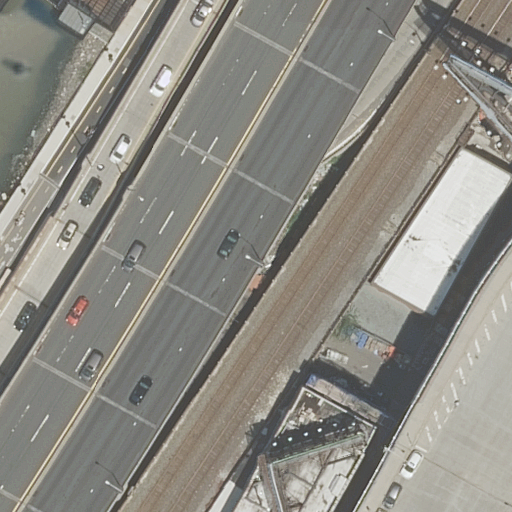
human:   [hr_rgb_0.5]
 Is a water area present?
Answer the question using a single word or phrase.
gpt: yes

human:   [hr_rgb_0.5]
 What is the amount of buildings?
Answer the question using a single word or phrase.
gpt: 2

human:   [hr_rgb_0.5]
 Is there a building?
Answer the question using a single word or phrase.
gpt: yes

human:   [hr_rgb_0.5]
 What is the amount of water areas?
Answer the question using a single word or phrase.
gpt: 1

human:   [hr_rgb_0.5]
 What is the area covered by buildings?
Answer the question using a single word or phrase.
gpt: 471m2

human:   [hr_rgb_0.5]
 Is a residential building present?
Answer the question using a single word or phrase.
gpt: yes

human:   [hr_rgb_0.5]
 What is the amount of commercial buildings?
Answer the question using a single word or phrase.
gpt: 0

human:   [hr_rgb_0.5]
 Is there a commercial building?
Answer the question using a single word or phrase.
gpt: no

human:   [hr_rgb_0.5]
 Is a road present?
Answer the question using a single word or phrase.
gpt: yes

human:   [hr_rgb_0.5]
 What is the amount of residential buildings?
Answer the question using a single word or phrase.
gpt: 2

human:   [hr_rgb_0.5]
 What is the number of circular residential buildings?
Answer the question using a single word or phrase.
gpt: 0

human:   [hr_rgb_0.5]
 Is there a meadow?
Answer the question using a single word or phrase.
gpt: no

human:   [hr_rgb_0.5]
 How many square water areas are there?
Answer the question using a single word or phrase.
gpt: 0

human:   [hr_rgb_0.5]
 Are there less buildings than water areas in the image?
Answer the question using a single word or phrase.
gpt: no

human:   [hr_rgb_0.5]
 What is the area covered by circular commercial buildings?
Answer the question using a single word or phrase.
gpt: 0m2

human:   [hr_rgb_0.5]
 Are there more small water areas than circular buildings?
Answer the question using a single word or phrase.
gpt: no

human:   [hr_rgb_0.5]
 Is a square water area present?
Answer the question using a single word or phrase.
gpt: no

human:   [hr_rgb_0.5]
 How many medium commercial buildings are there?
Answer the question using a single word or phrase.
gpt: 0

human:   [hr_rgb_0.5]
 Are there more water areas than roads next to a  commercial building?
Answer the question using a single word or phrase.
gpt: yes

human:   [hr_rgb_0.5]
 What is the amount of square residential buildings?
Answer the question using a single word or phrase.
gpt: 0

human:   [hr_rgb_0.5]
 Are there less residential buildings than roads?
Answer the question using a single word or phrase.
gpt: yes

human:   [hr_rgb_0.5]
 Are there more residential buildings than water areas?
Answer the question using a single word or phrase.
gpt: yes

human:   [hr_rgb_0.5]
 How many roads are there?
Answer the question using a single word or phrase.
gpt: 10

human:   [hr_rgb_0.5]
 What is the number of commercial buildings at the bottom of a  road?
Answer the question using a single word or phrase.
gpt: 0

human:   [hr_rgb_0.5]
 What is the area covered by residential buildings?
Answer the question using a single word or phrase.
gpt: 471m2

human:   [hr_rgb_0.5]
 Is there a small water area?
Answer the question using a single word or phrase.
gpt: no

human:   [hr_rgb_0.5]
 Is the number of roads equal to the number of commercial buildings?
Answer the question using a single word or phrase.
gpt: no

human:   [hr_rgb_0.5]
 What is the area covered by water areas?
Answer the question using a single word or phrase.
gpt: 431m2

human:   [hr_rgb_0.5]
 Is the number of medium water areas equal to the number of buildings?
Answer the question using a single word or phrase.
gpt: no

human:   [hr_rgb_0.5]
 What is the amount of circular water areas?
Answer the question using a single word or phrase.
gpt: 0

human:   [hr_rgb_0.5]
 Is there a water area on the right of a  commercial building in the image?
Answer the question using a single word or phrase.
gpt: no

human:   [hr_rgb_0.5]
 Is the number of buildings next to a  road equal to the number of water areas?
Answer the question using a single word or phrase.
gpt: no

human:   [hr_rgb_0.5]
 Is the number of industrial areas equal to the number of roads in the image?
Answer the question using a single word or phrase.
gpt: no

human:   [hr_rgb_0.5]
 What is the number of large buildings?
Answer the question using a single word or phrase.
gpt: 0

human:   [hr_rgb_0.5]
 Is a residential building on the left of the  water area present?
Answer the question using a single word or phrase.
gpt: no

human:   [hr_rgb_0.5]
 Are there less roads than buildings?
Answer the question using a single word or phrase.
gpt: no

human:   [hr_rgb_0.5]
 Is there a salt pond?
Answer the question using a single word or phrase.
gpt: no

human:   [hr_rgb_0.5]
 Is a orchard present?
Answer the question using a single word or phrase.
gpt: no

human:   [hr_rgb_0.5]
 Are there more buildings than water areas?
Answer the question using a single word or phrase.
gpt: yes

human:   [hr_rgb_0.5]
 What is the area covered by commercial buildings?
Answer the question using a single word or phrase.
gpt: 0m2

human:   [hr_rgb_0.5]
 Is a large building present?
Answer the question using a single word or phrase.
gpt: no

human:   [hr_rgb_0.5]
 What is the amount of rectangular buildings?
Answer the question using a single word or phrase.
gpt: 2

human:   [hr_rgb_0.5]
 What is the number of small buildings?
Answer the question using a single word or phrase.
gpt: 1

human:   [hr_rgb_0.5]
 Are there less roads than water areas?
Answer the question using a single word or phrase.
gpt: no

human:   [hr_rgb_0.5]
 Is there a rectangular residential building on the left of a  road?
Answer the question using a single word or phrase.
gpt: yes

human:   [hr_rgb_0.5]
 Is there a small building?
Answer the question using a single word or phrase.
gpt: yes

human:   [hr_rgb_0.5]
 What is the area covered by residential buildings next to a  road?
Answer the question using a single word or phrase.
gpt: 471m2

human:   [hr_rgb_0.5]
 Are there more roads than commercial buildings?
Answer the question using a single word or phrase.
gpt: yes

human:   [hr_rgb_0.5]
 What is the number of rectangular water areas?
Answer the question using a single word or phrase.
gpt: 1

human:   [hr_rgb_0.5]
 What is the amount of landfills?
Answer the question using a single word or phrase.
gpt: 0

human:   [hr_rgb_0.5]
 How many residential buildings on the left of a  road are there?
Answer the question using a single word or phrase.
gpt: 1

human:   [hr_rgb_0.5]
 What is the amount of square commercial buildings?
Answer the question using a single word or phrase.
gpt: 0

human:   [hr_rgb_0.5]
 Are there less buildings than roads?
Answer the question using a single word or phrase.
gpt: yes

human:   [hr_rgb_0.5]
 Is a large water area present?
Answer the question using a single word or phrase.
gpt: no

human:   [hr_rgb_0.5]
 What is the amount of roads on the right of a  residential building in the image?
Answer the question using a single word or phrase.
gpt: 4

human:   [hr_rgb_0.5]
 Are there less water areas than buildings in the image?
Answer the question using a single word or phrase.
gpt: yes

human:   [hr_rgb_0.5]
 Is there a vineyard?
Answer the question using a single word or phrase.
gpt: no

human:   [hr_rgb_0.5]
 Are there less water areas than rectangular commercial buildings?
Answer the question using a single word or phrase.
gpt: no

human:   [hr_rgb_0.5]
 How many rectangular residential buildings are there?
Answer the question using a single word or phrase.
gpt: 2

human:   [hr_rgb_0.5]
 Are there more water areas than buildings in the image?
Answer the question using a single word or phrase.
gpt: no

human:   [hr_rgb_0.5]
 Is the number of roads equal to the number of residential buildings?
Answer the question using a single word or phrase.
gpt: no

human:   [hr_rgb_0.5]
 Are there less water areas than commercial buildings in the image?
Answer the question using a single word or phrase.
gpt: no

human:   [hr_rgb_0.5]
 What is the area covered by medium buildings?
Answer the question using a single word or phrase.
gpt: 471m2

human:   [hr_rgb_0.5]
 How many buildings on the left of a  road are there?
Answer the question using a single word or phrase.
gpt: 1